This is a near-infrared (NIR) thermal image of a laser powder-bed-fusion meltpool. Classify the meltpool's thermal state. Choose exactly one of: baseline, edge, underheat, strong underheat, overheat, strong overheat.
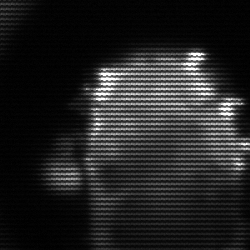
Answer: baseline